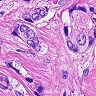
Metastatic tissue present: yes